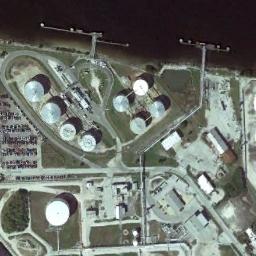
Label: storage tanks